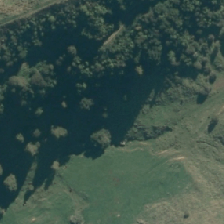
Land cover: grose_broom